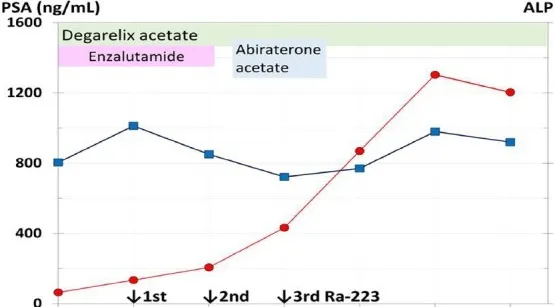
Prostate-specific antigen (PSA) and serum total alkaline phosphatase (ALP, marker indicating osteoblastic activity) trends and the response to Ra-223, with concomitant use of hormonal therapy. The PSA level is 64 ng/ml before Ra-223 therapy, and it increases by twice a month, with PSA peaking at 1303 ng/ml eight weeks after the third injection of Ra-223 therapy. ALP decreases from 506 to 361 U/L during Ra-223 therapy, compatible with a favorable response to radiotherapy and concordant with the general decrease of Tc-99m HMDP uptake in bone lesions.
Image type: chart (chart)